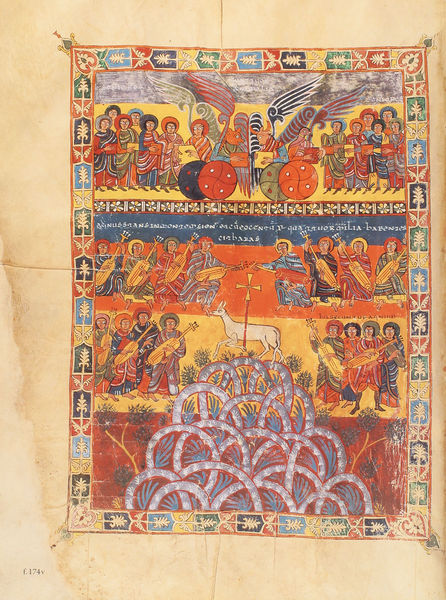
Titel: Beatus-Manuskript
Künstler: Magius
Institution: New York, Pierpont Morgan Library
Schlagwörter: blau, gelb, menschen, bunt, rot, teppich, bild, instrument, musik, bordüre, lamm, buch, kreuz, druck, pergament, heiligenschein, christlich, mittelalter, romanik, miniatur, papyrus, musikinstrumente, folio, lateinische inschrift